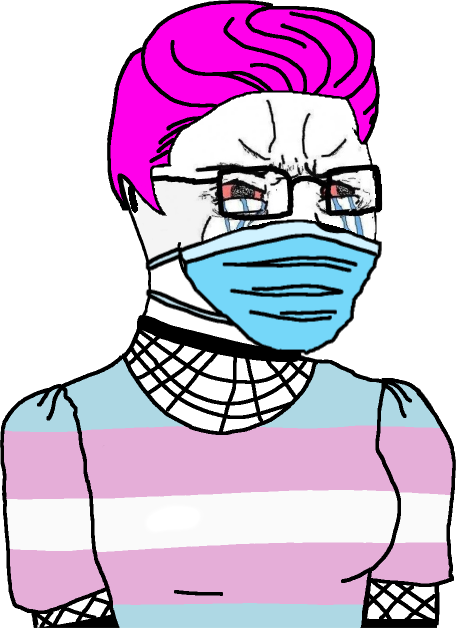
Label: 5_Crying_Wojak